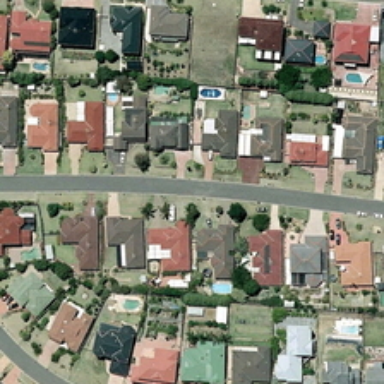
The residential buildings on both sides of the road are neatly arranged .